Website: walmart
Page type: billing-address
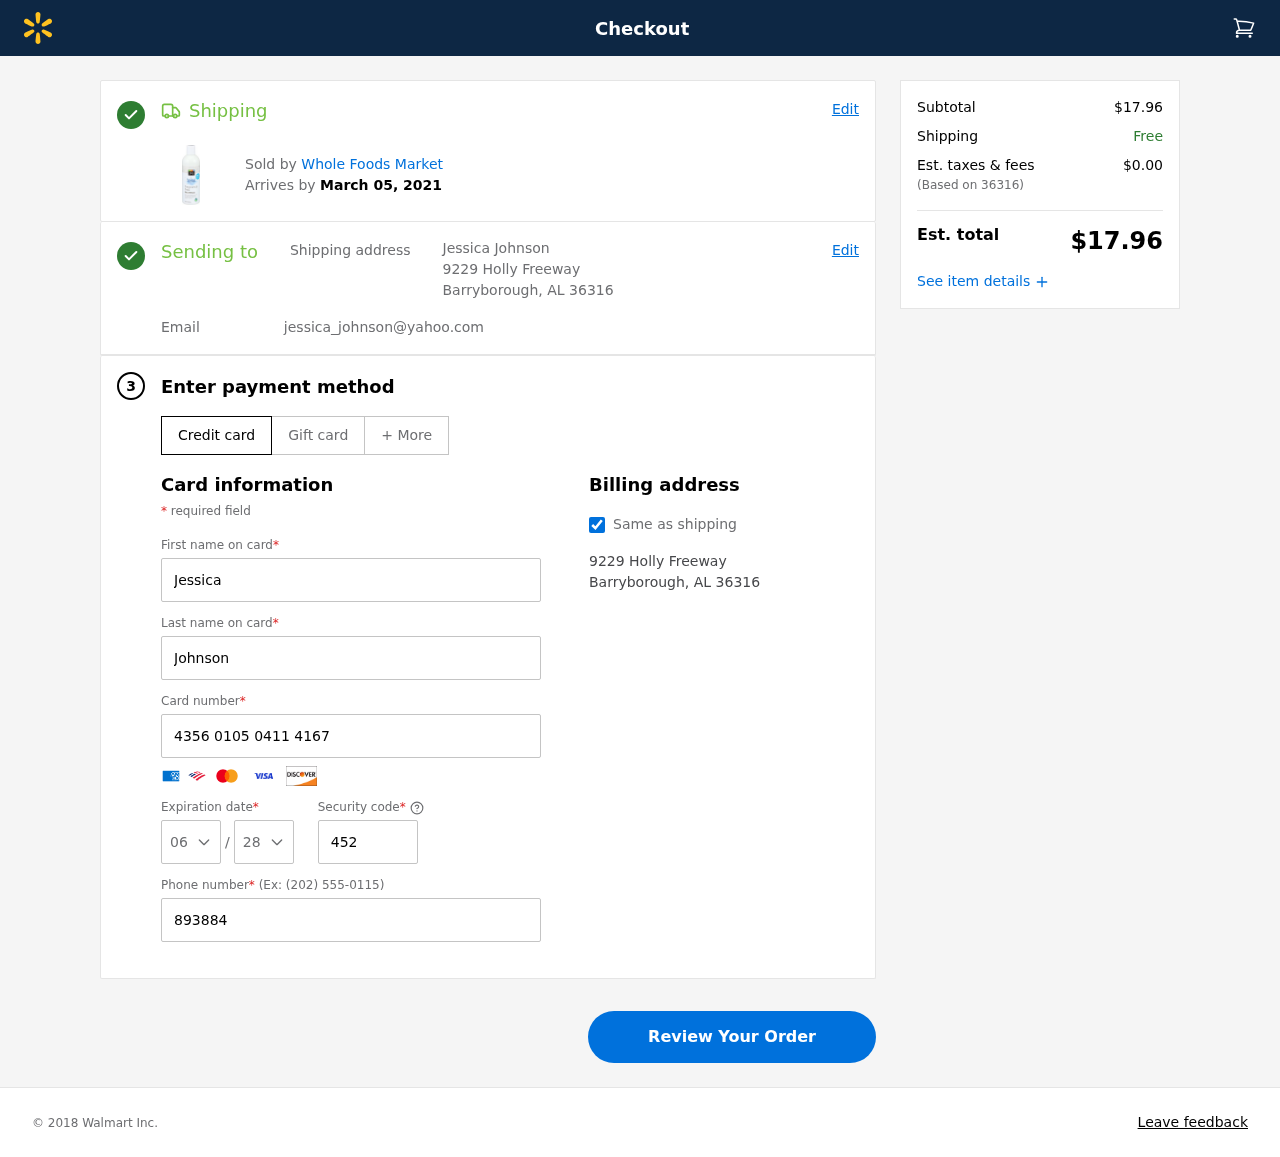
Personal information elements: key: PII_CARD_CVV
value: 452
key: PII_CARD_EXPIRY_MONTH
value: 06
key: PII_CARD_EXPIRY_YEAR
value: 28
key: PII_CARD_NUMBER
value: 4356 0105 0411 4167
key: PII_CITY_STATE_ZIP
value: Barryborough, AL 36316
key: PII_EMAIL
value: jessica_johnson@yahoo.com
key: PII_FIRSTNAME
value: Jessica
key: PII_FULLNAME
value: Jessica Johnson
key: PII_LASTNAME
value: Johnson
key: PII_PHONE
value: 8938847905
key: PII_POSTCODE
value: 36316
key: PII_STREET
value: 9229 Holly Freeway
Product elements: key: PRODUCT1_BRAND
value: Whole Foods Market
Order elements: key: ORDER_DELIVERY_DATE
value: March 05, 2021
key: ORDER_SUBTOTAL
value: $17.96
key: ORDER_TAX
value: $0.00
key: ORDER_TOTAL
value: $17.96